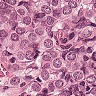
Metastatic tissue present: yes